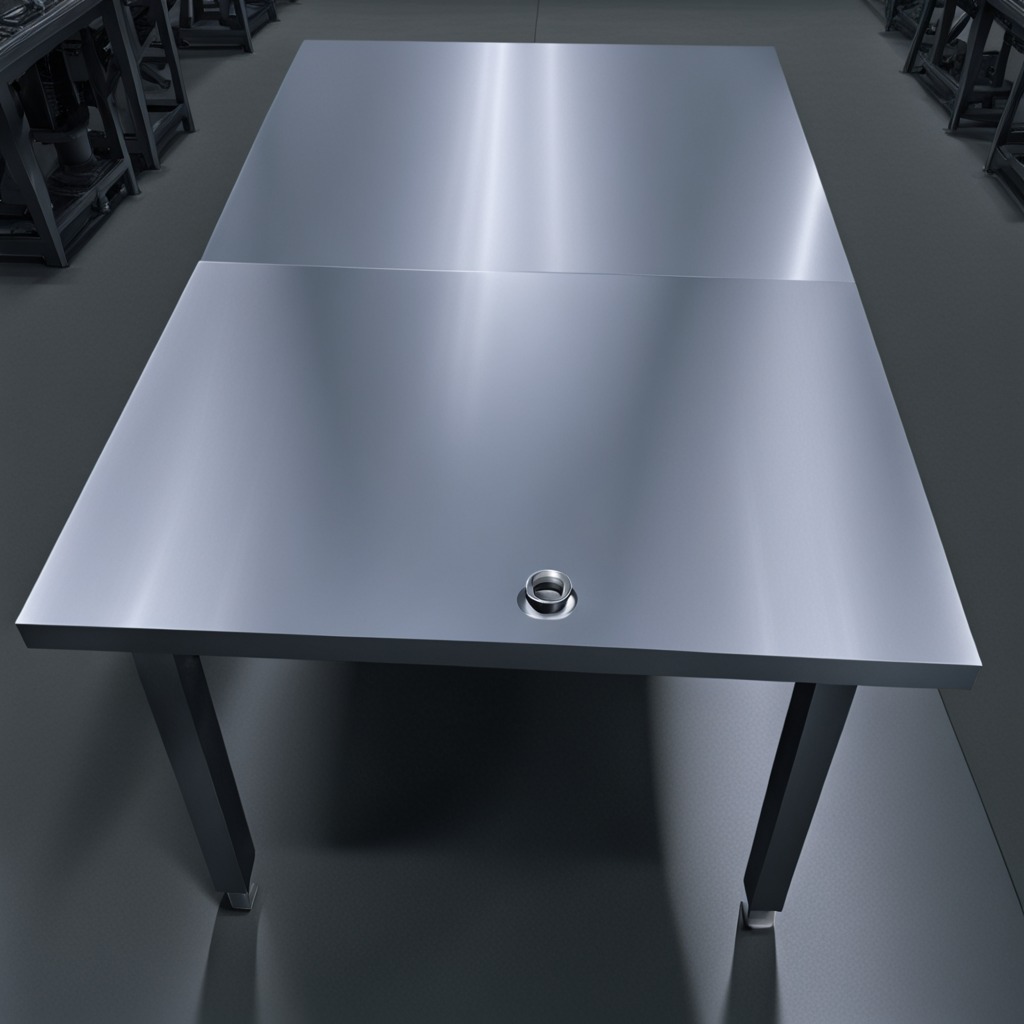
A metal nut is lying on the tabletop.